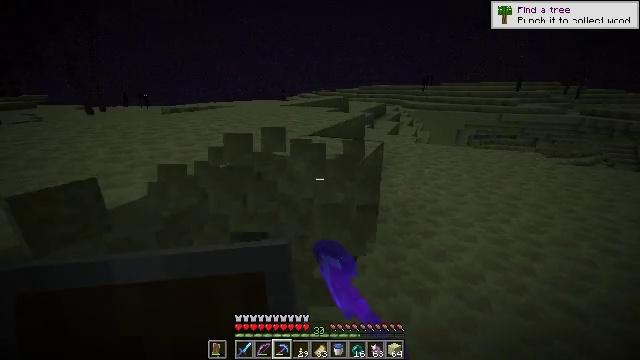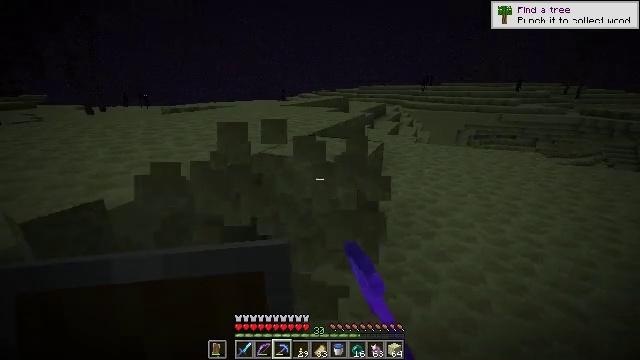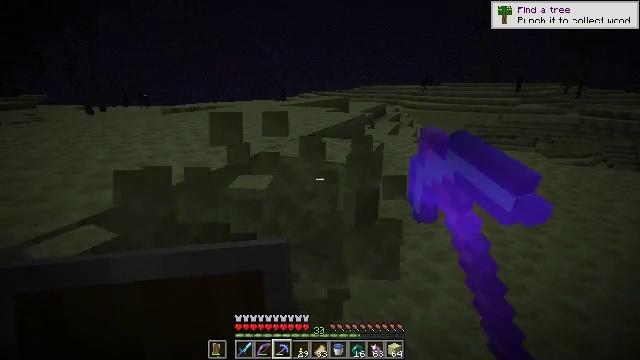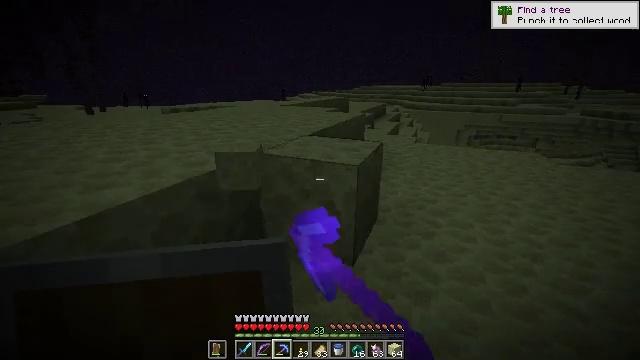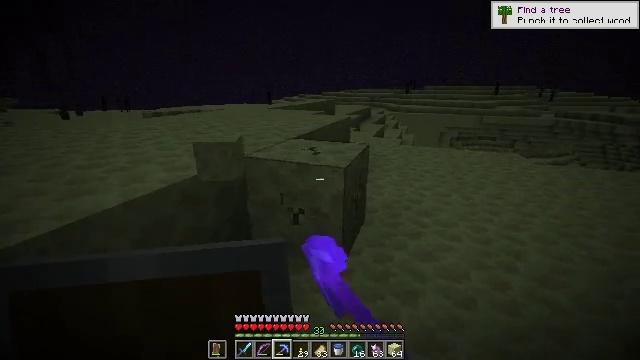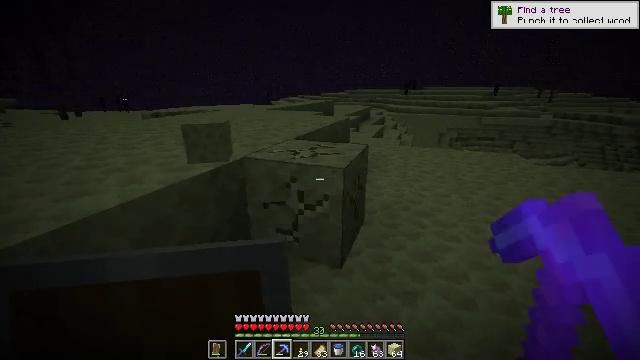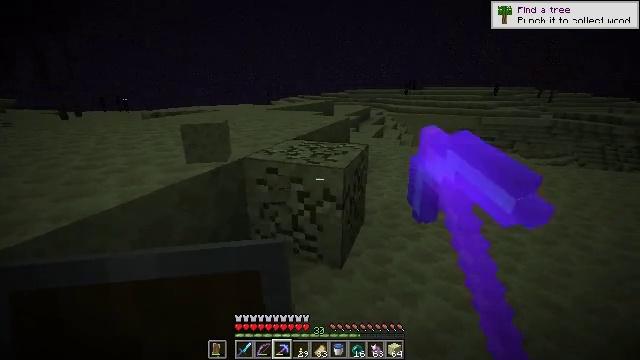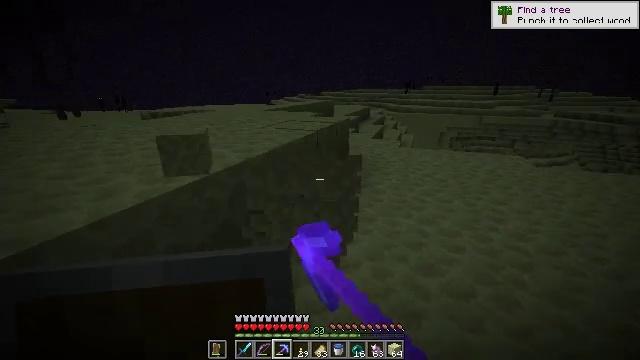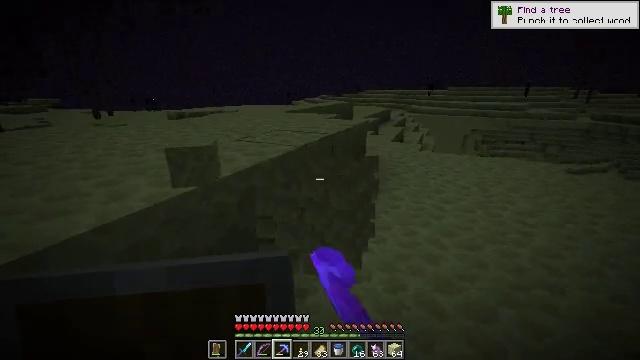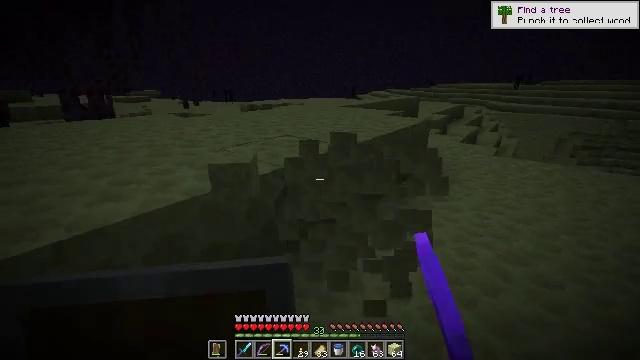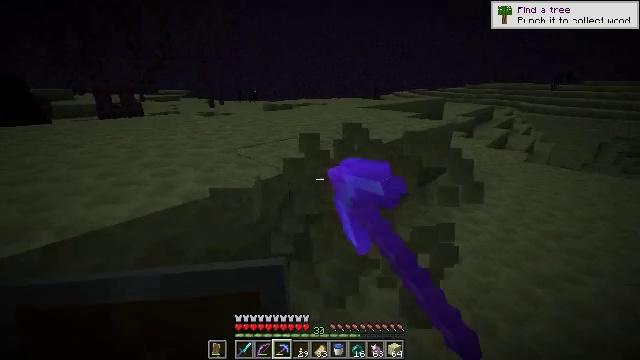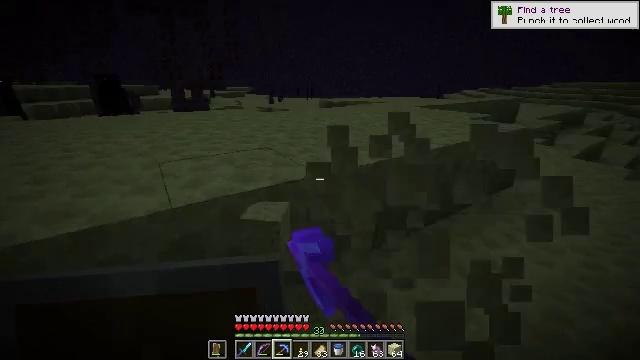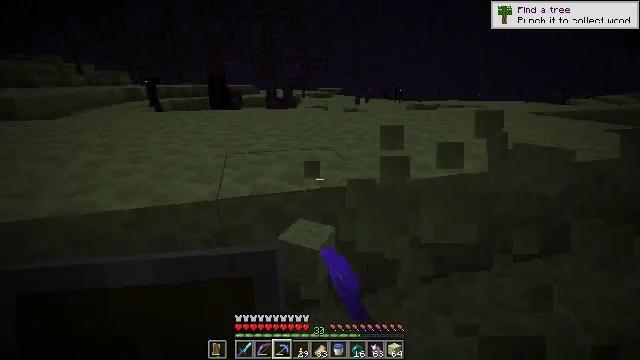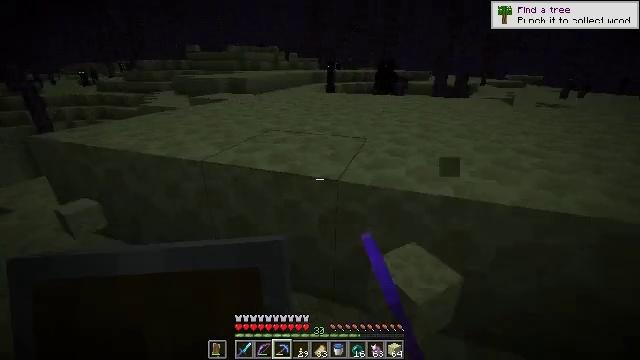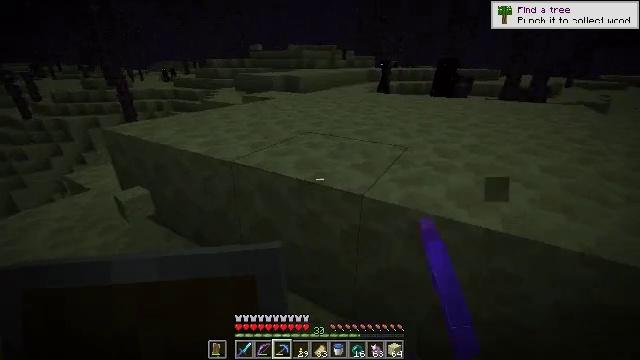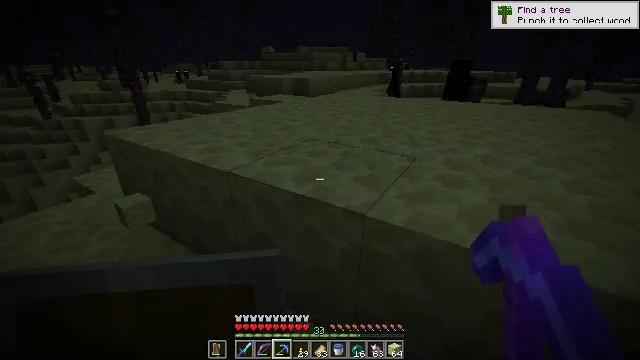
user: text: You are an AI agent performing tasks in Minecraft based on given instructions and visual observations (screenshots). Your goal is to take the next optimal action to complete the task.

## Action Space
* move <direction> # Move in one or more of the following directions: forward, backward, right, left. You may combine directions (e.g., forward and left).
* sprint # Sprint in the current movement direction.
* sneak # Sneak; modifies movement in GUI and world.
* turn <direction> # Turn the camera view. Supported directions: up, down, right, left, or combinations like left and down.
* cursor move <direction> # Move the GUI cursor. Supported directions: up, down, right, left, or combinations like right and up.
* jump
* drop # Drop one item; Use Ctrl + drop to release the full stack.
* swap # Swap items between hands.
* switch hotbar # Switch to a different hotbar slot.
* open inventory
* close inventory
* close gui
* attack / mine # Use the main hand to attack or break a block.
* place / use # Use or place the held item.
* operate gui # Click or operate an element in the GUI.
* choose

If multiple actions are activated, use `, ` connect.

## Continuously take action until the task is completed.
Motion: motion action
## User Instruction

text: Break some end stone blocks.
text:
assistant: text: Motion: attack / mine
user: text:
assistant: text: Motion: attack / mine
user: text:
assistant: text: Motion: attack / mine
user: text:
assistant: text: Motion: turn right, attack / mine
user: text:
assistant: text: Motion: attack / mine
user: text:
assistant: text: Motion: move forward, attack / mine
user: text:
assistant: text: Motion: move forward and move right, attack / mine
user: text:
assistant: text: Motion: move forward and move right, turn left, attack / mine
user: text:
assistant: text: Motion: move forward and move right, turn left and down, attack / mine
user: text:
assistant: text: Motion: move forward, turn left, attack / mine
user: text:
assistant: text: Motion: move forward and move right, turn left, attack / mine
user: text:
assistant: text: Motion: move forward and move right, turn left, attack / mine
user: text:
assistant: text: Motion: move forward and move right, turn left and down
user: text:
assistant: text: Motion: move forward, turn left
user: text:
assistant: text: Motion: move forward, turn left
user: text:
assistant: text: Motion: move forward, turn left
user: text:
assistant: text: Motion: move forward, turn left
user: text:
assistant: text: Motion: move forward and move left, jump
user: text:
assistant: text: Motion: move forward and move left, jump
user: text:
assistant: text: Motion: move forward and move left, turn right and down
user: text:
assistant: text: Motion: move forward and move left, turn right and down
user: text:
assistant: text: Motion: move left, turn down
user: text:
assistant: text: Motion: move left, turn down
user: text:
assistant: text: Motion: move left
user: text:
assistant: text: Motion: move left
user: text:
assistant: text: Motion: move back and move left, turn right and down
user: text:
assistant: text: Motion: move back and move left, turn right
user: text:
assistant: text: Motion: move back and move left, turn right
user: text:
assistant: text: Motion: move back and move left, turn right
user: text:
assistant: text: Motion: move back and move left, turn right and up